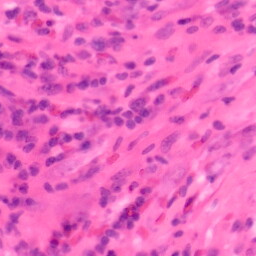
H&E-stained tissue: Colon